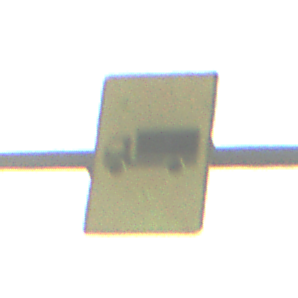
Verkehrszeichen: KFZZulaessigeGesamtmasse3Komma5TOhnePfeilsymbol
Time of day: MorningAfternoon
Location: Outdoor (Urban)
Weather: PartlyCloudy
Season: NotSpecified
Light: Natural